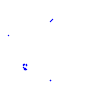
Particle: proton